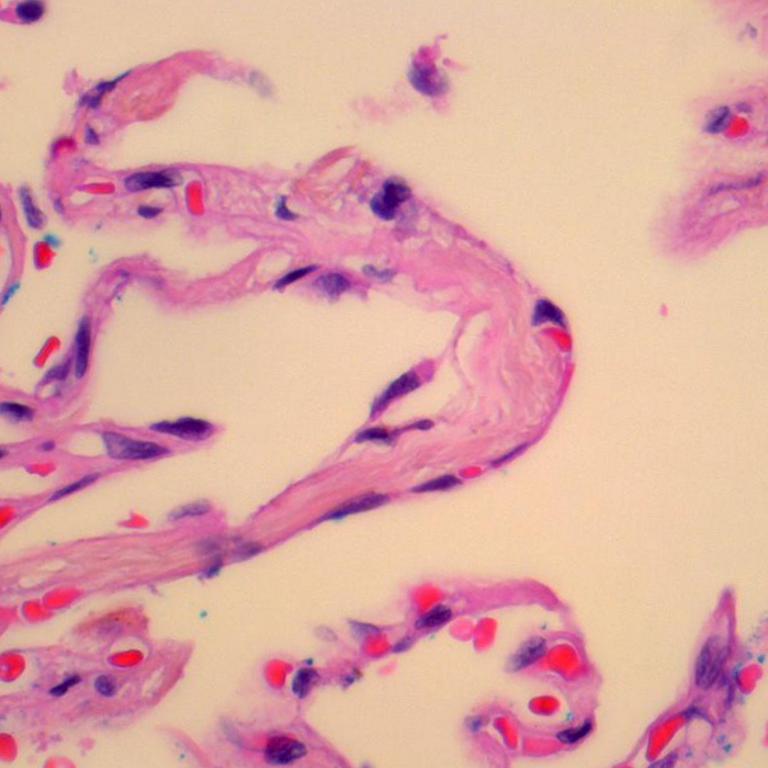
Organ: lung
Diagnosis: benign